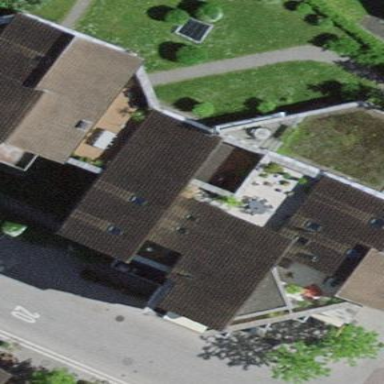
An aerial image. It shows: Saltbox-shaped roof distinguishes these apartments.